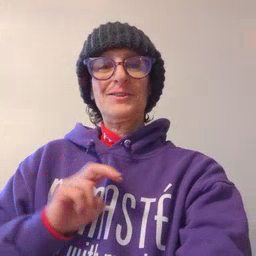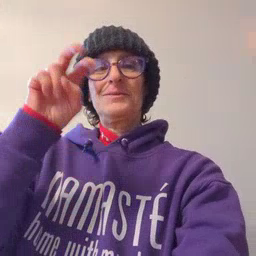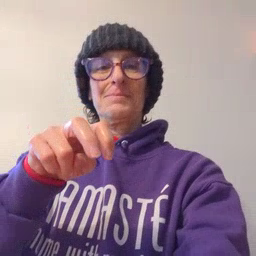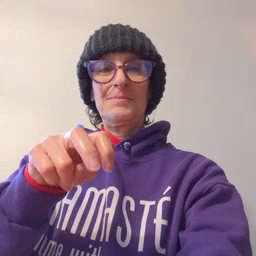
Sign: jump